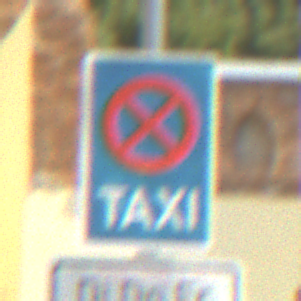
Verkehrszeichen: Taxenstand
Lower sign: ZeitangabenMitBeschraenkungAufWochentage3
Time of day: Midday
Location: Outdoor (Suburban)
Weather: PartlyCloudy
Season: NotSpecified
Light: Natural